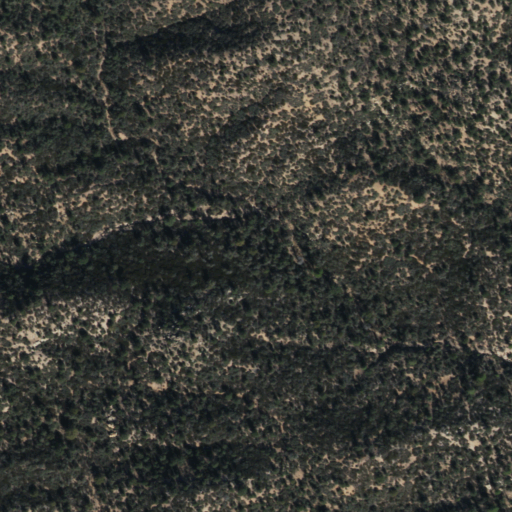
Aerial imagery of mountains in Arizona named Santa Maria Mountains containing shrub and evergreen forest